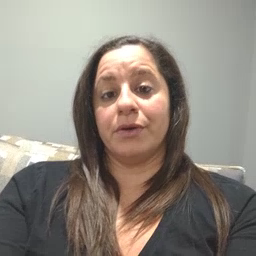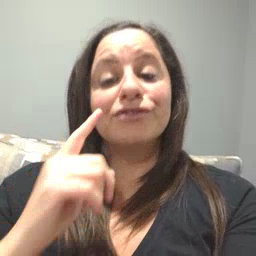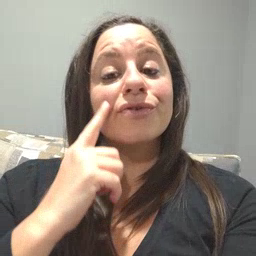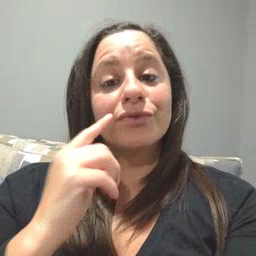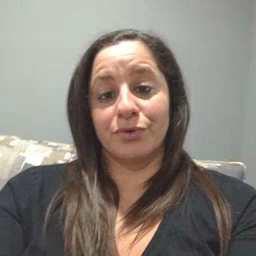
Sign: cheek